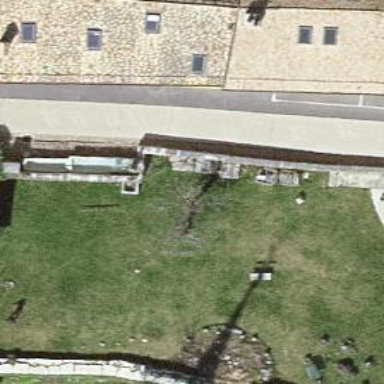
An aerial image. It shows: Retaining wall.